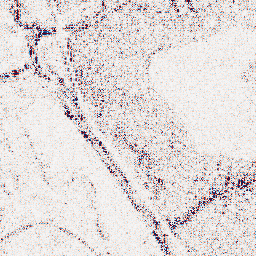
Category: wavelet
Decomposition family: wavelet_dwt
Decomposition parameters: wavelet: sym4
level: 1
Upsampling method: cubic_catmull_rom
Upsampling parameters: scale: 2
Upsampling scale: 2